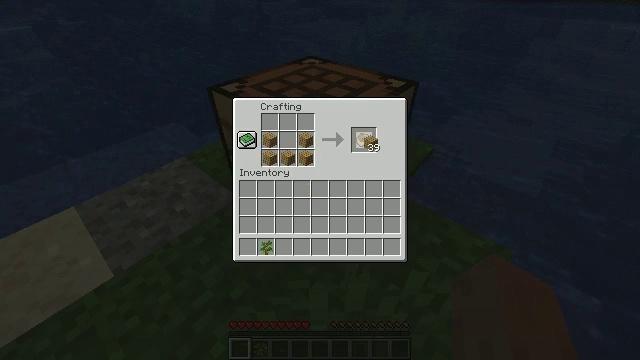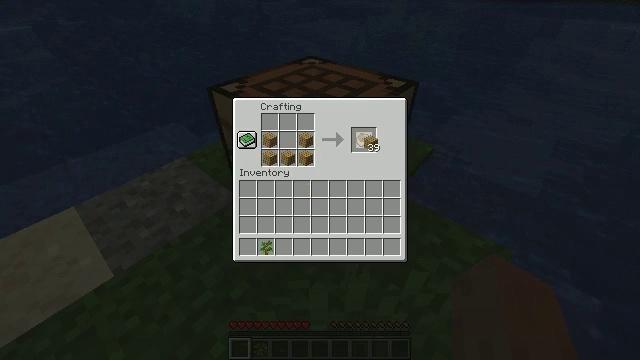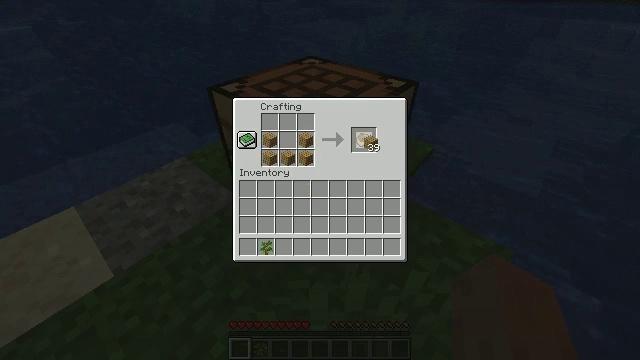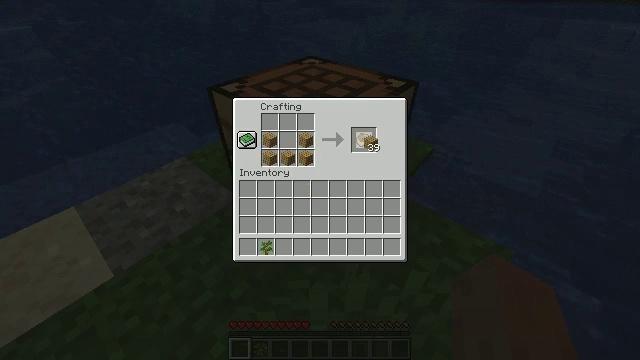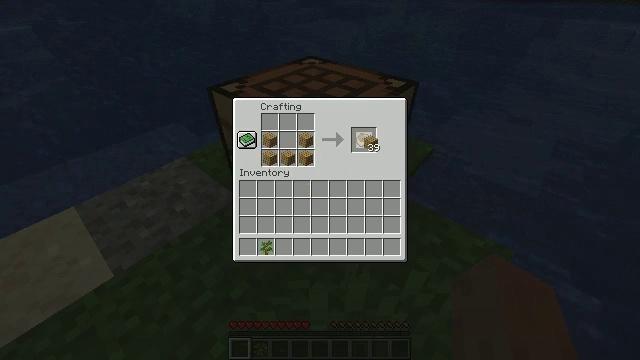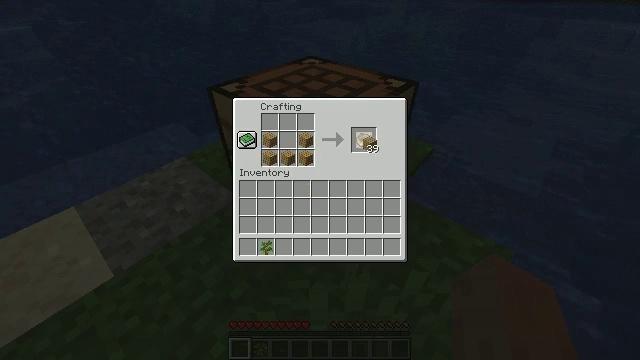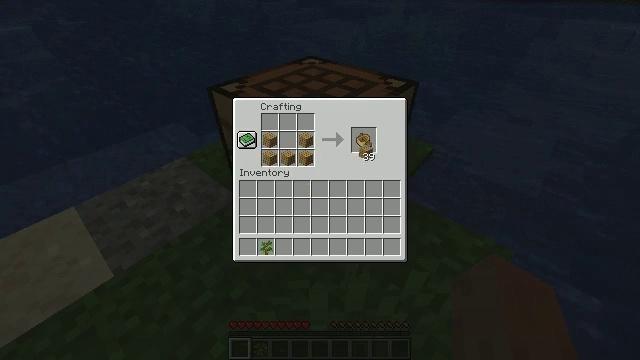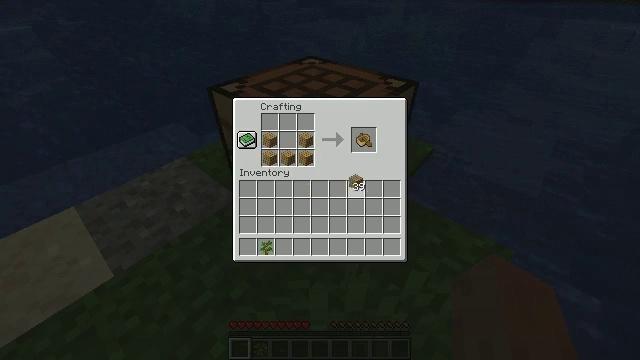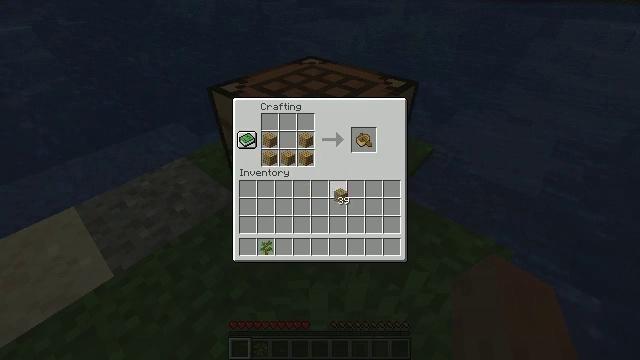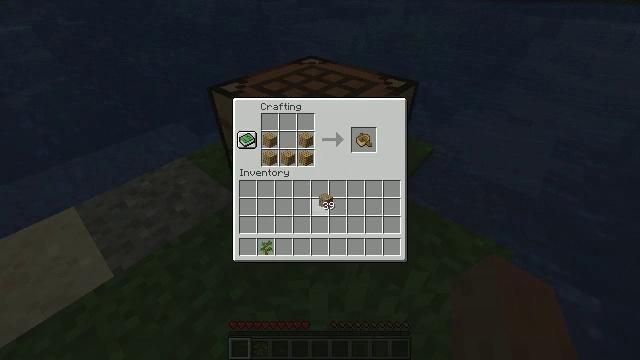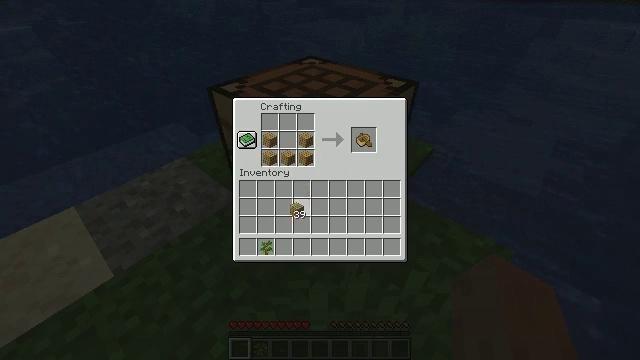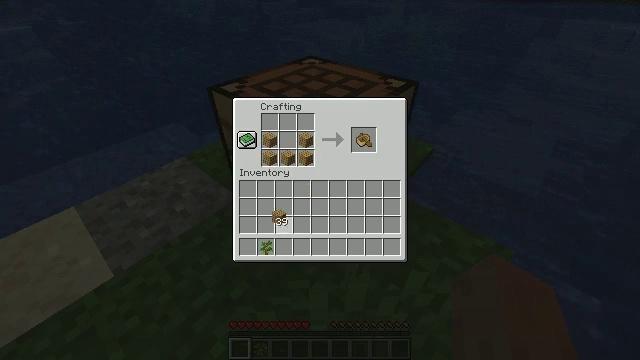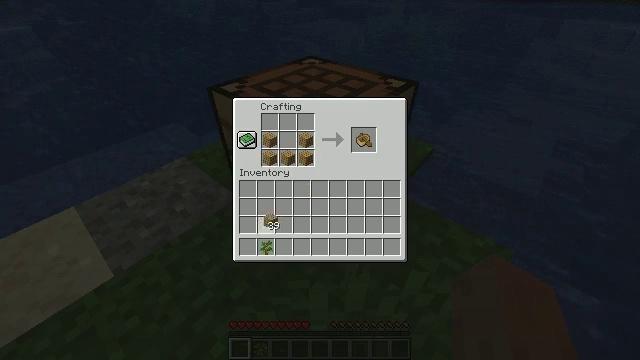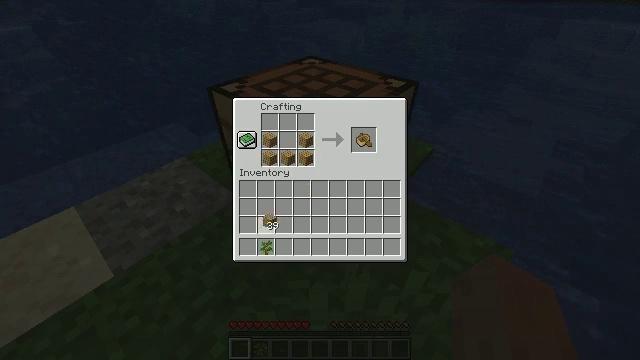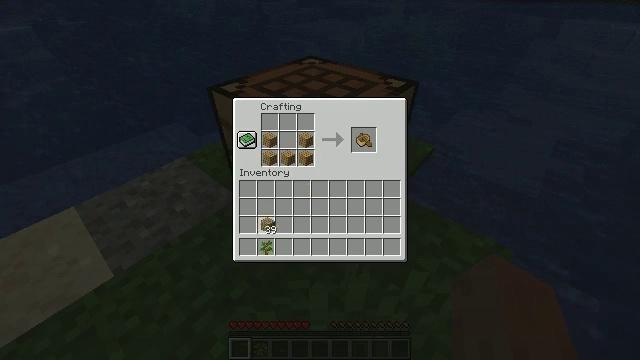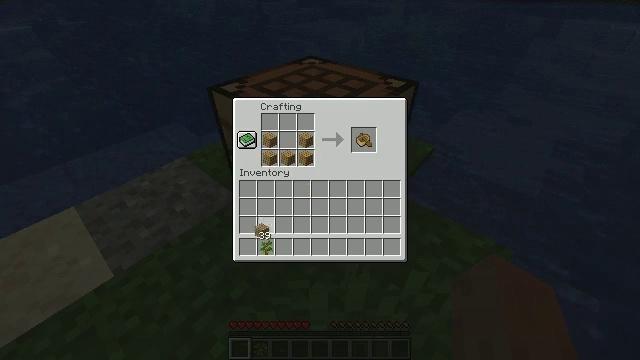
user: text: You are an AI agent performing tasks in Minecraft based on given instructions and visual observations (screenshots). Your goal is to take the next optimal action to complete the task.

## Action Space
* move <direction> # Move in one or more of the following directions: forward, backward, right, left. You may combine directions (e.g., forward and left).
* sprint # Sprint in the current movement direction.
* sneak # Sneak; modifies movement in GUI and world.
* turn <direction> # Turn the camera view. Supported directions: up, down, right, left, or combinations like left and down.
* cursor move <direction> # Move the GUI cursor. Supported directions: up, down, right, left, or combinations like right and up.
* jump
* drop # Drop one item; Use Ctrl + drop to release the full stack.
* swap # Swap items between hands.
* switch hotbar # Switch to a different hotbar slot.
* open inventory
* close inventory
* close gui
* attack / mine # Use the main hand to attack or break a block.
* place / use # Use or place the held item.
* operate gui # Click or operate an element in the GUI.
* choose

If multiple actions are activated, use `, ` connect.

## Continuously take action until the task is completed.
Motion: motion action
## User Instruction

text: Take oak planks to craft a oak boat.
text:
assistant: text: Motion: no_op
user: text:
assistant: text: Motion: no_op
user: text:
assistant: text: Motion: no_op
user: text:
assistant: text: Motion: operate gui
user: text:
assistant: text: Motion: operate gui
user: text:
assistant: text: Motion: cursor move down
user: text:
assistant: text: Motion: cursor move left and down
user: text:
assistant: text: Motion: cursor move left and down
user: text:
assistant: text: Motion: cursor move left
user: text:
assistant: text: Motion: cursor move left and down
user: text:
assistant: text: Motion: cursor move left and down
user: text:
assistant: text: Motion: cursor move left
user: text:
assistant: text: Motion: no_op
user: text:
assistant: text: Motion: no_op
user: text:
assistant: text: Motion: no_op
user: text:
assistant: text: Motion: no_op
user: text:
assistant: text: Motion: no_op
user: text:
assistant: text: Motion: no_op
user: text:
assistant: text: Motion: no_op
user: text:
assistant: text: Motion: no_op
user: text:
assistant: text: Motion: no_op
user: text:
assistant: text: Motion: no_op
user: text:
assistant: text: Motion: no_op
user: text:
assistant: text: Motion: no_op
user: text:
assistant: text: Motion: operate gui
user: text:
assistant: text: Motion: operate gui
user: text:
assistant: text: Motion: no_op
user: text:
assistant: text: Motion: no_op
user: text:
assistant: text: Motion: no_op
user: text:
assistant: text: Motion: no_op